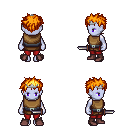
a pixel art fantasy rpg character, female body template, dark elf, purple skin, leather chest armor, red pants, light blonde bedhead hairstyle, silver tiara, maroon shoes, dagger, four views (front, back, left, right), 2x2 character sprite sheet, small pixel art, hard edges, no anti-aliasing